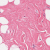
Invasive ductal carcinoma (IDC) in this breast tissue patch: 0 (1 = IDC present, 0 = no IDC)